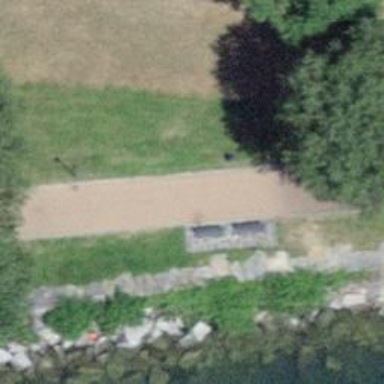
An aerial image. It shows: Bench for seating.